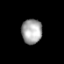
Tissue: prostate
Cell type: T cells
Senescence score: 0.2875
Nuclear area (px): 500
Mean DAPI intensity: 164.532